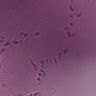
Metastatic tissue present: no